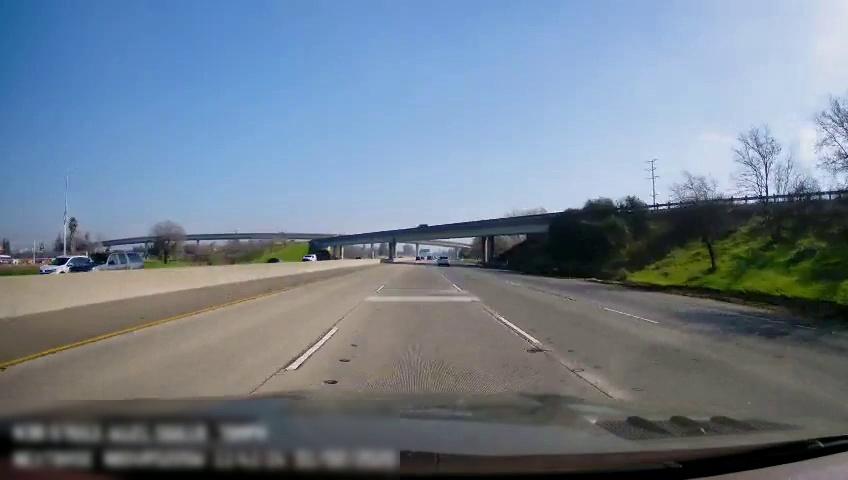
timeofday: Day
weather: Sunny
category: Vehicles | SUV
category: Vehicles | SUV
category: Vehicles | Truck
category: Drivable Space
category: Vehicles | SUV
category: Lanes | Current Lane
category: Lanes | Current Lane
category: Lanes | Current Lane
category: Lanes | Alternate Lane